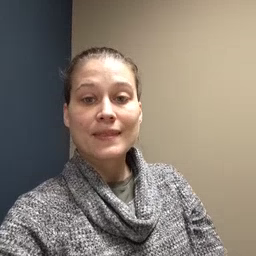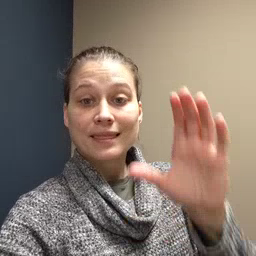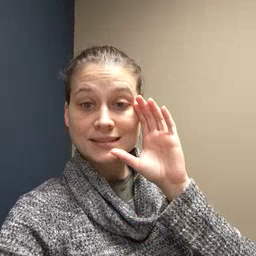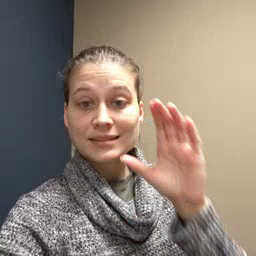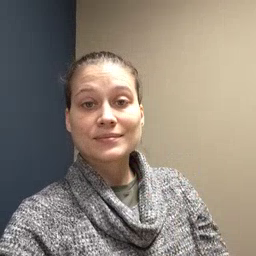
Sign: listen